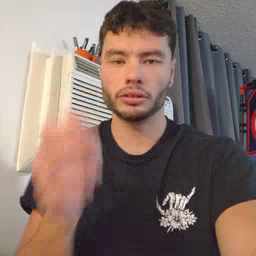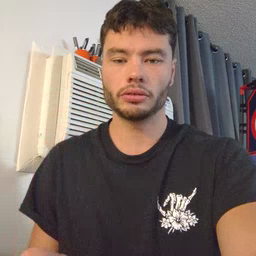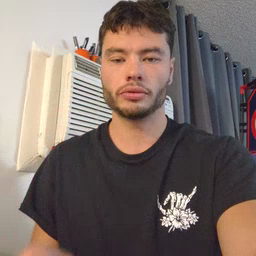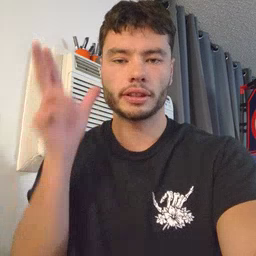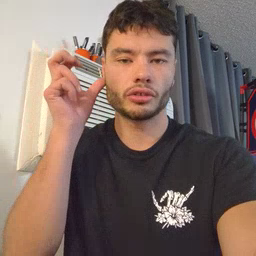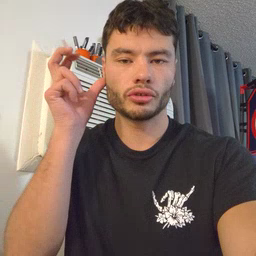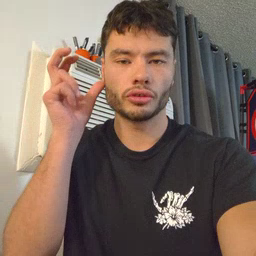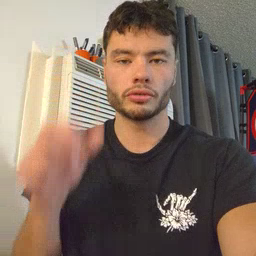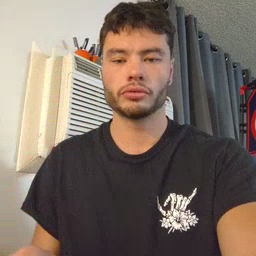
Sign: hear